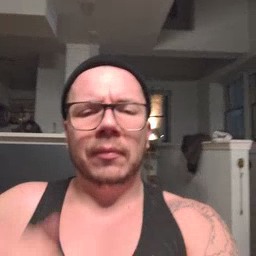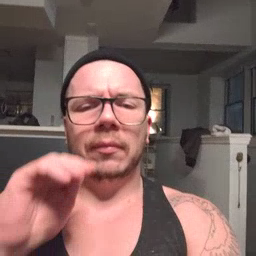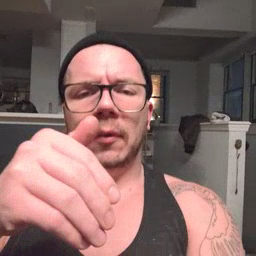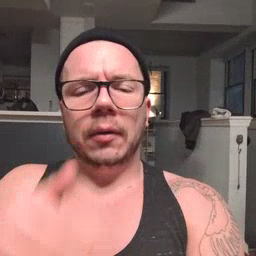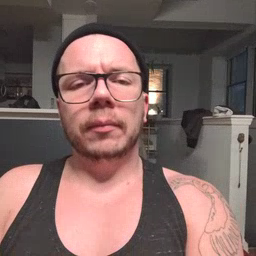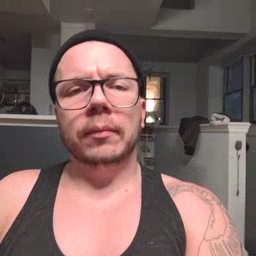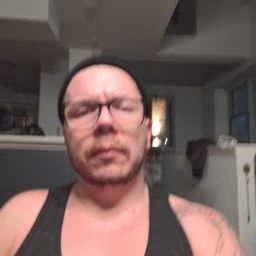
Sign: night